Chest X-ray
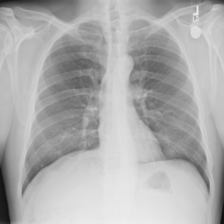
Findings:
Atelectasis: negative
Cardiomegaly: negative
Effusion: negative
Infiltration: negative
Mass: negative
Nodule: negative
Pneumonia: negative
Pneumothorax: negative
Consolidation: negative
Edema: negative
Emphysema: negative
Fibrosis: negative
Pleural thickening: negative
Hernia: negative